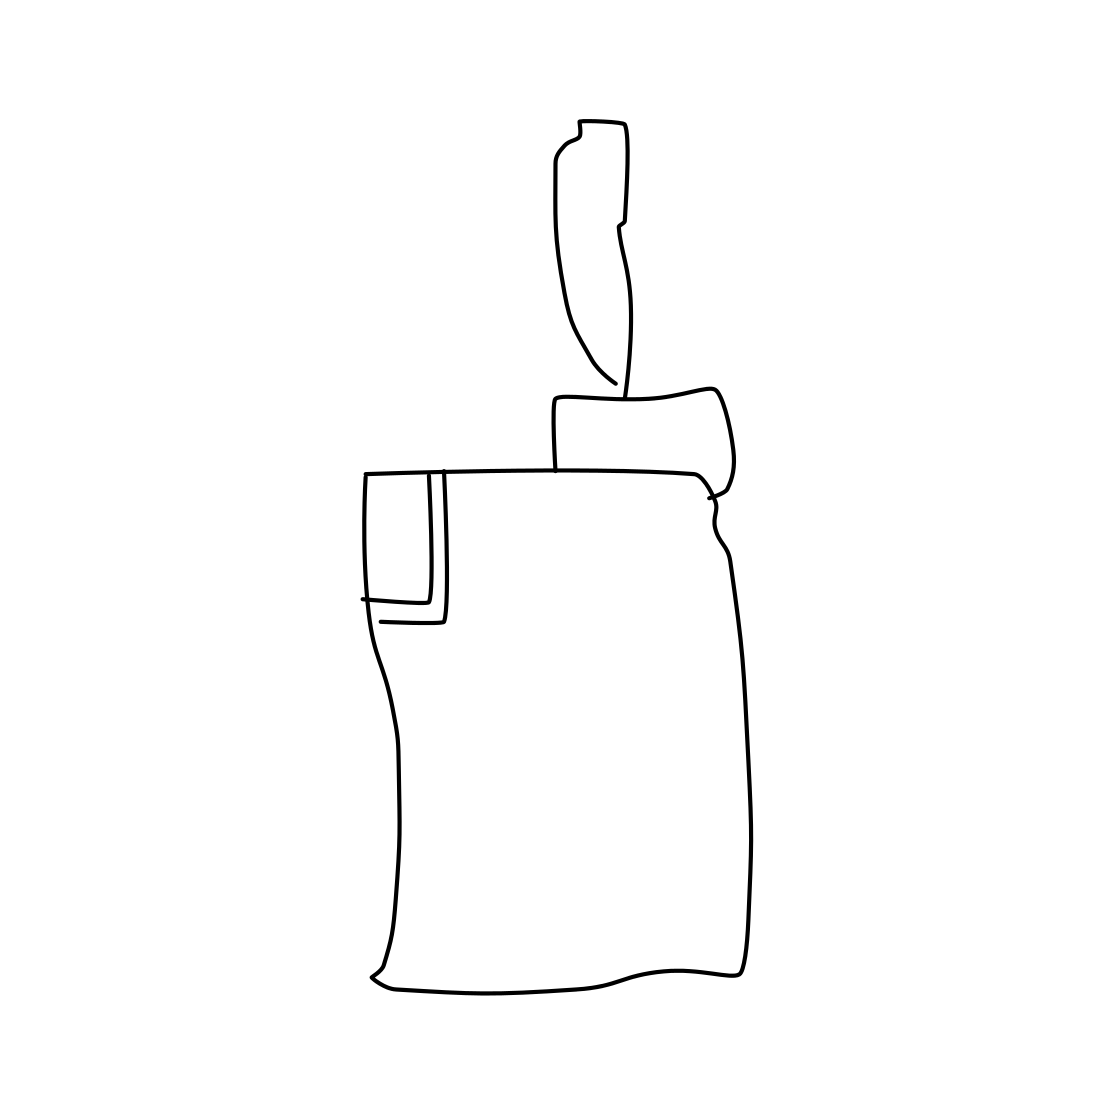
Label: lighter